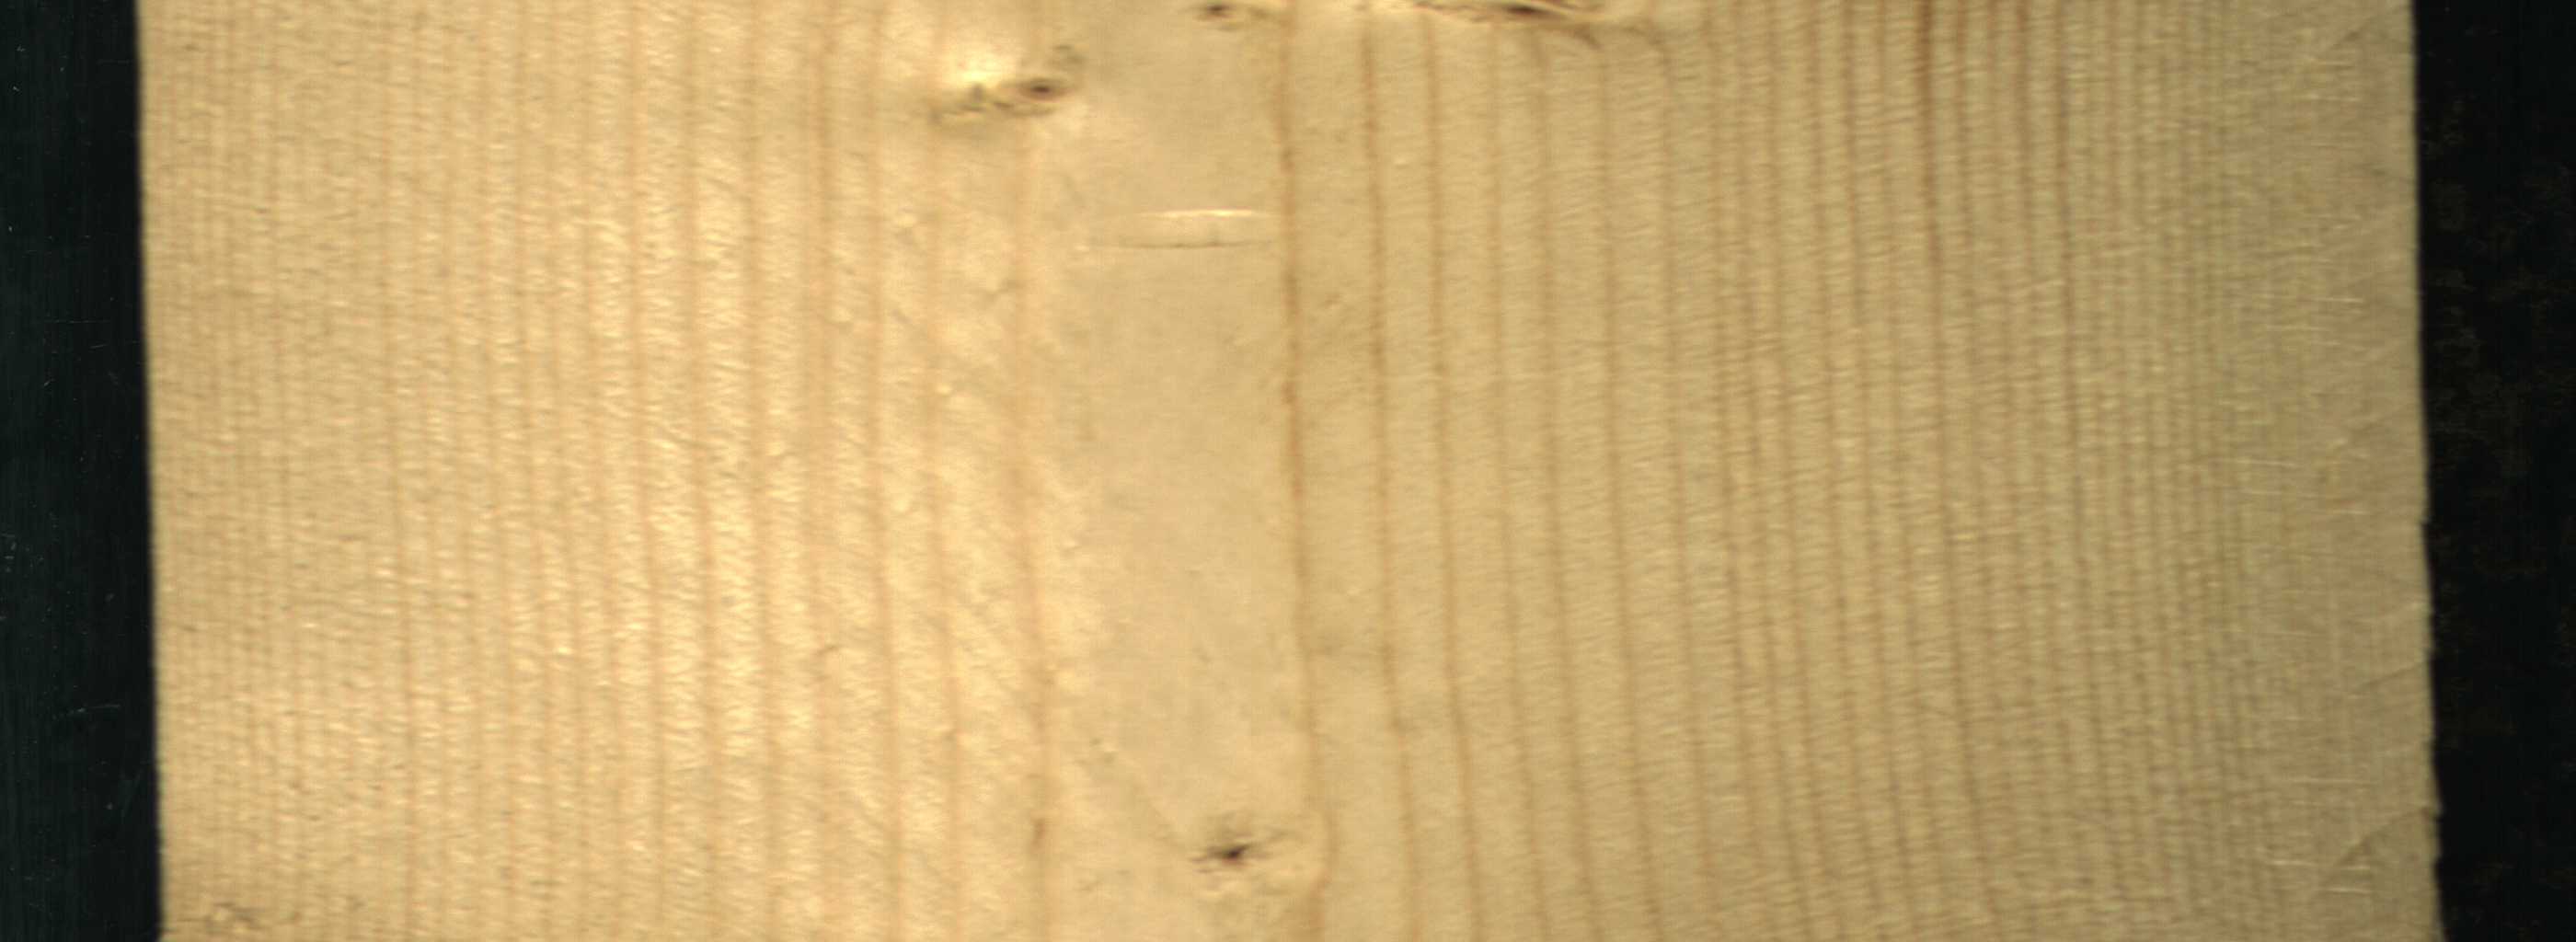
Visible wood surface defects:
Live_Knot
Live_Knot
Live_Knot
Live_Knot